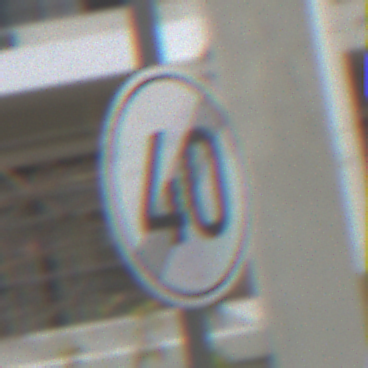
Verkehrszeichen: EndeGeschwindigkeit40
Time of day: Midday
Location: Outdoor (Urban)
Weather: Overcast
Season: NotSpecified
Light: Natural